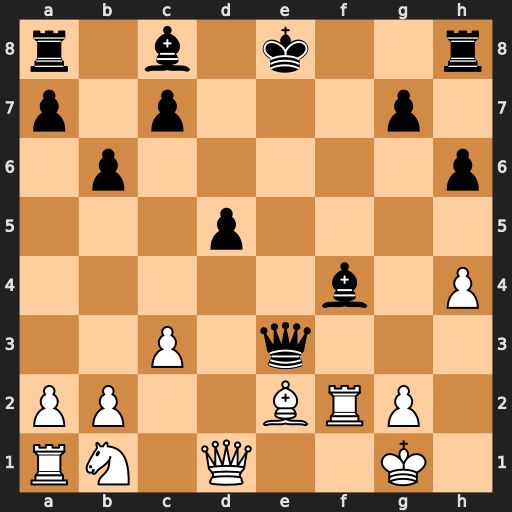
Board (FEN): r1b1k2r/p1p3p1/1p5p/3p4/5b1P/2P1q3/PP2BRP1/RN1Q2K1
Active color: w
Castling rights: kq
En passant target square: -
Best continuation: Qa4+ Ke7 Qxf4 Qxf4 Rxf4